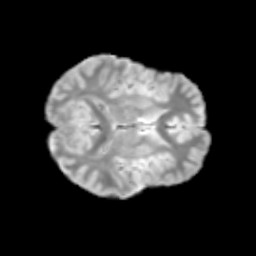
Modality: T2w
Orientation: axial
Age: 12
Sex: male
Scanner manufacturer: siemens
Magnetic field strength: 3 T
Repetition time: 3.8 s
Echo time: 0.07 s